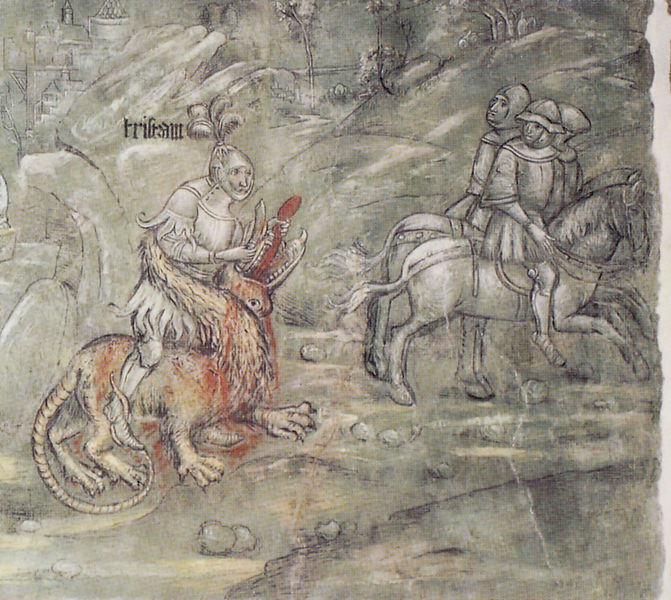
Titel: Schloss Runkelstein, Tristan-Zimmer
Standort: (AUT Tirol), Bozen (EU - AUT - Tirol)
Schlagwörter: felsen, kampf, stadt, grau, zeichnung, rot, weg, federn, steine, wald, pferd, reiter, schwanz, schrift, dorf, geröll, deutsch, blut, burg, text, helm, krallen, ritter, zunge, mittelalter, löwe, töten, ungeheuer, drache, handschrift, drachentöter, georg, heiliger georg, monster, untier, latein, tötung, ungetüm, tristan, zunge herausschneiden, tribsam, georg der drachentöter